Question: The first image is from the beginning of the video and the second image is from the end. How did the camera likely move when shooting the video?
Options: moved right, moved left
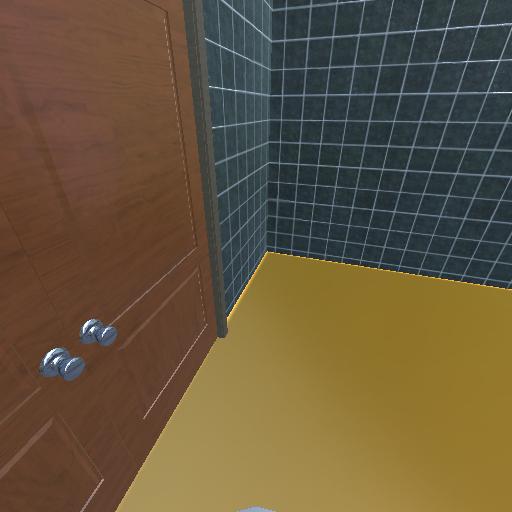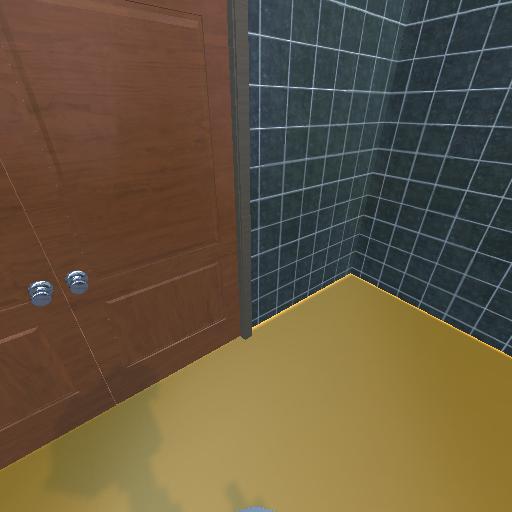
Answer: moved right